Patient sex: M
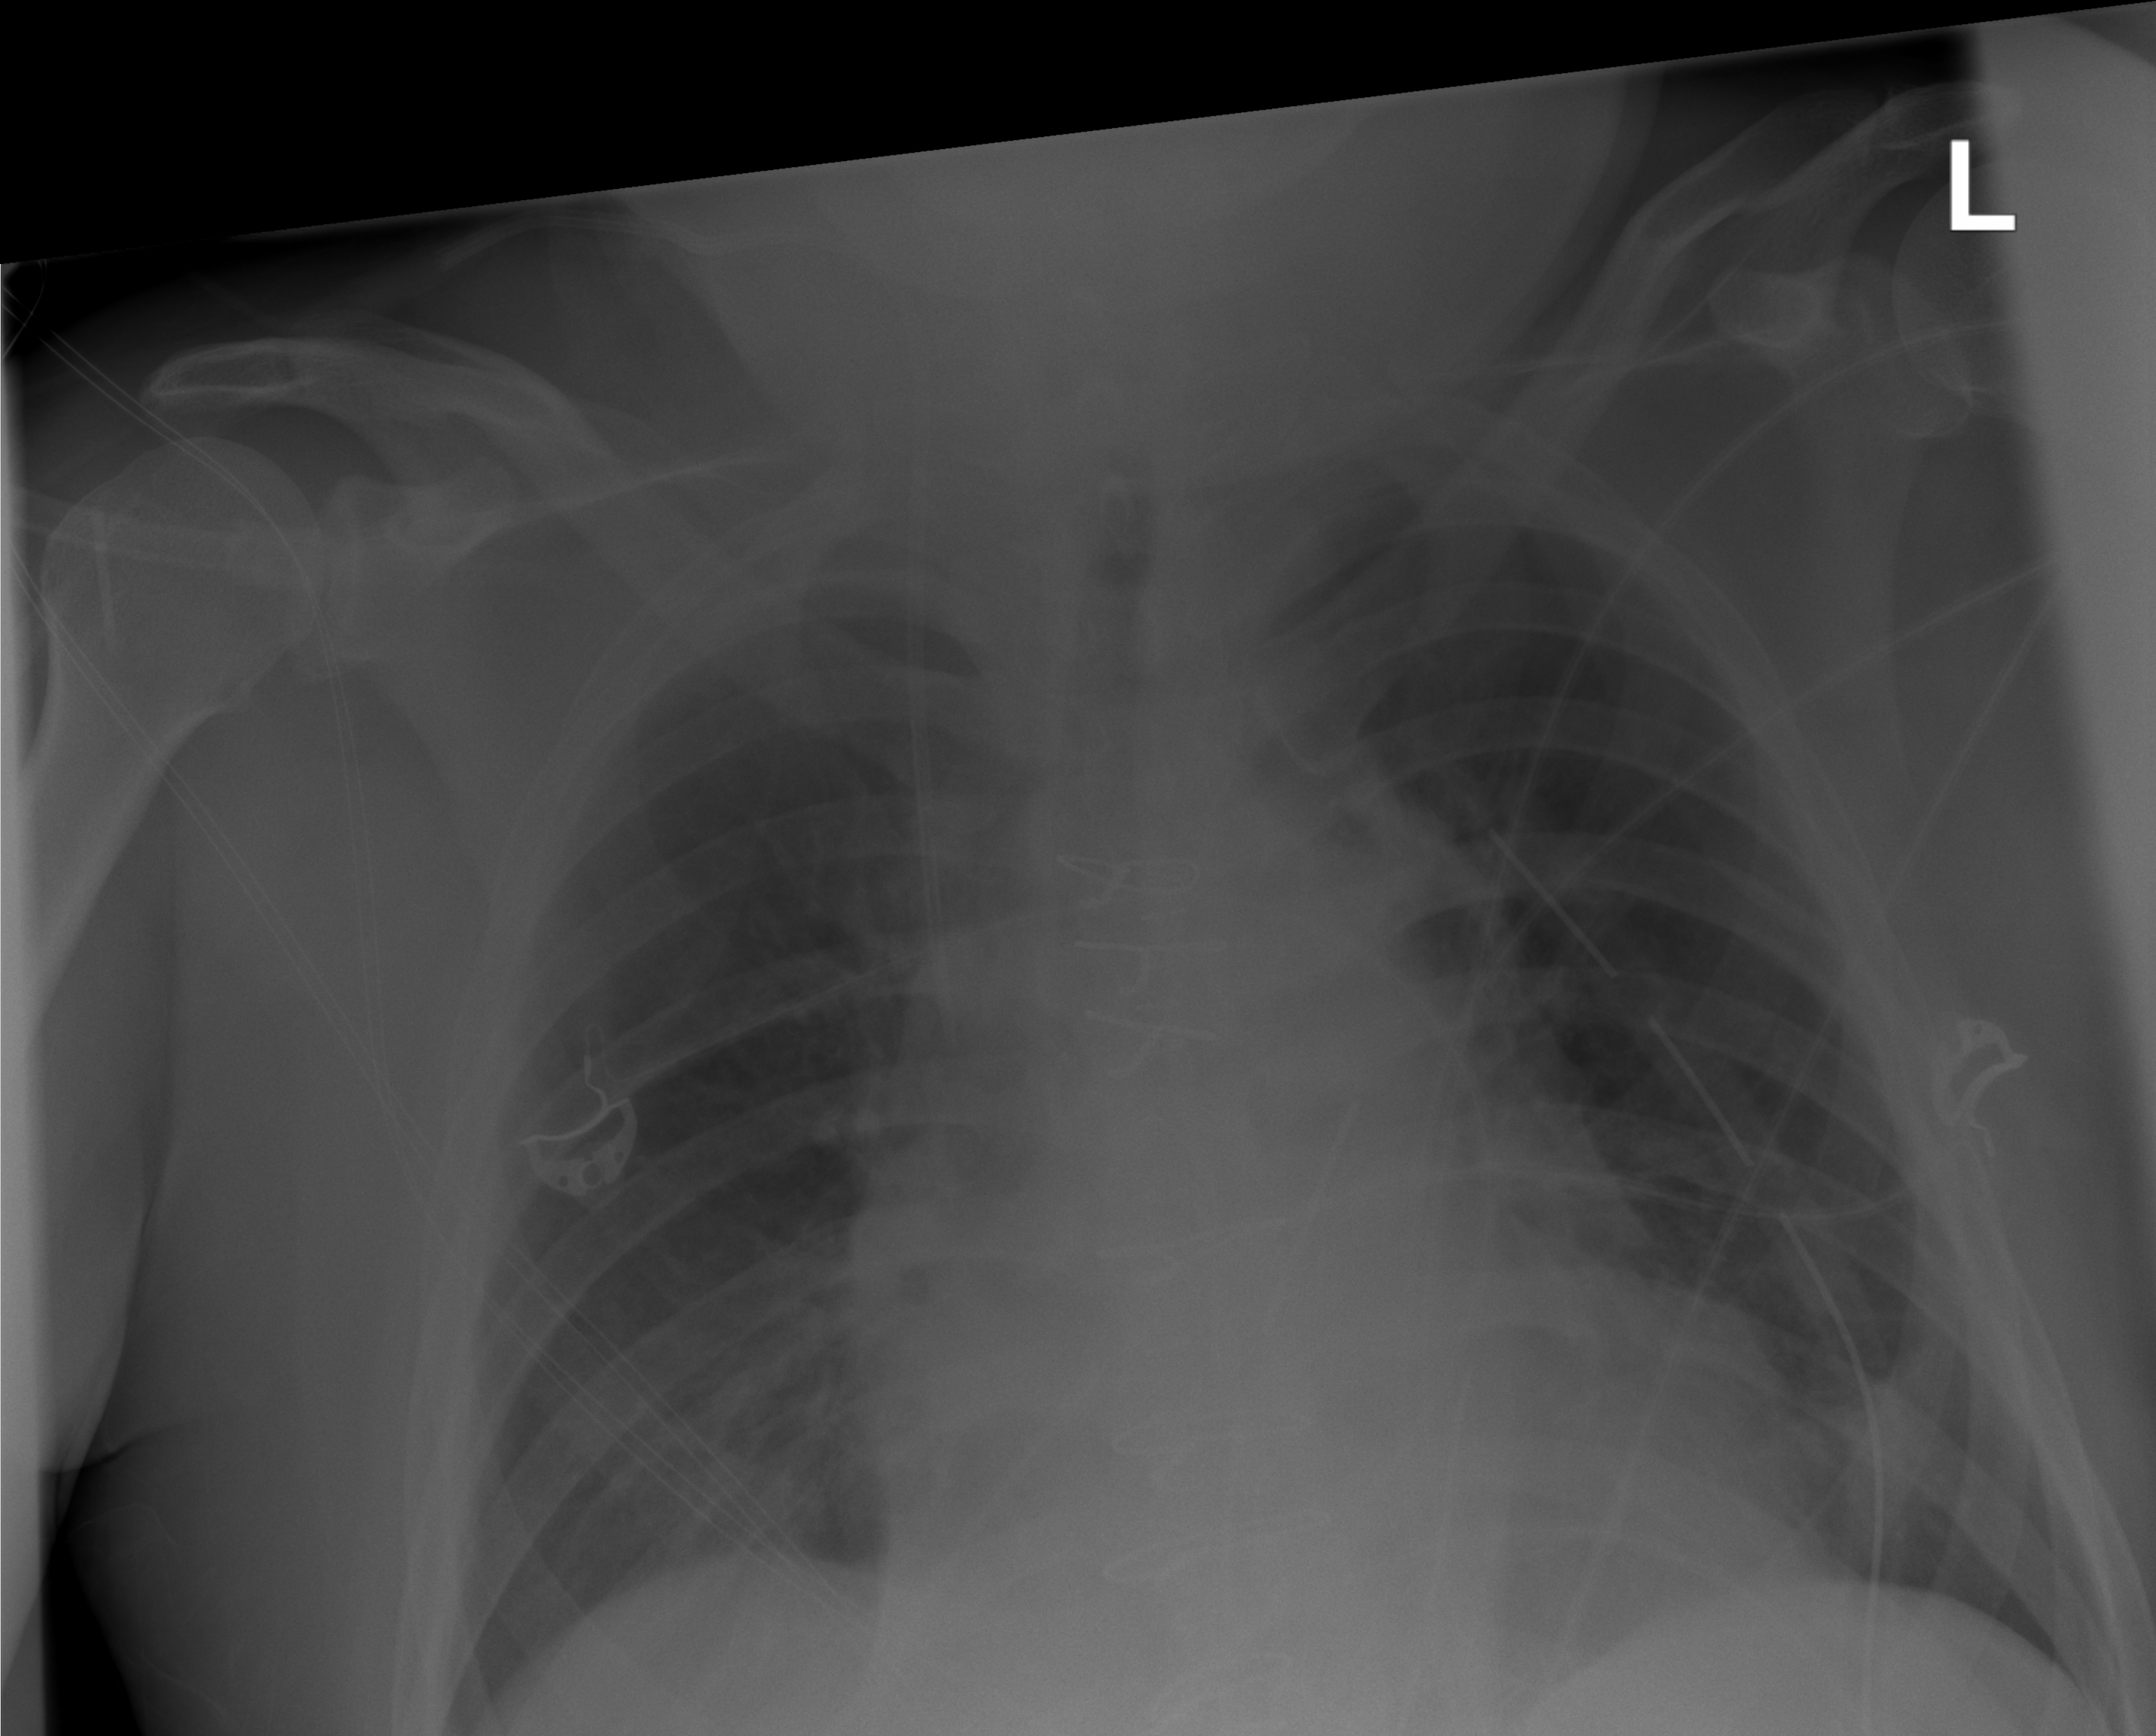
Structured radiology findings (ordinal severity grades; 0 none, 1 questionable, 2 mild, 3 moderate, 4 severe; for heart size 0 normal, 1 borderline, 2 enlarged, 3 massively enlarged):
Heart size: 1
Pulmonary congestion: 1
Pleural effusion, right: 0
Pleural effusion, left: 1
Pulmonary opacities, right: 0
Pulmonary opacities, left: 0
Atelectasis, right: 0
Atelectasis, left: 0